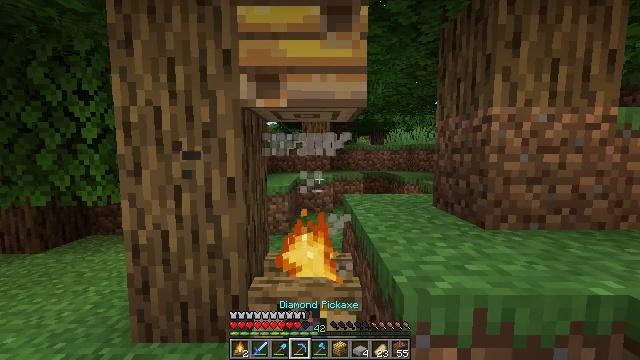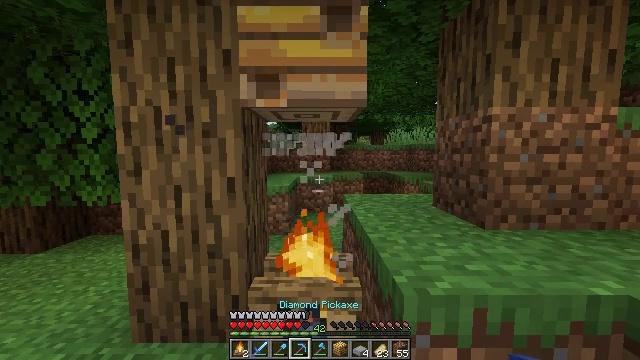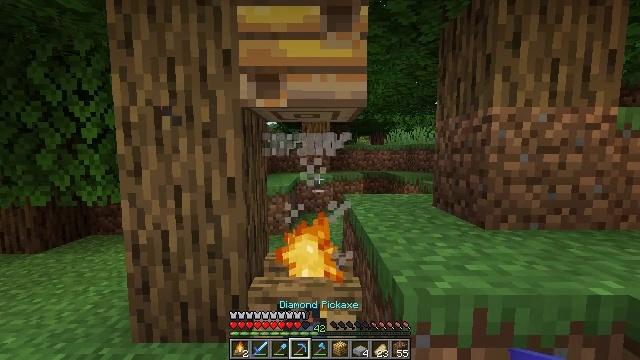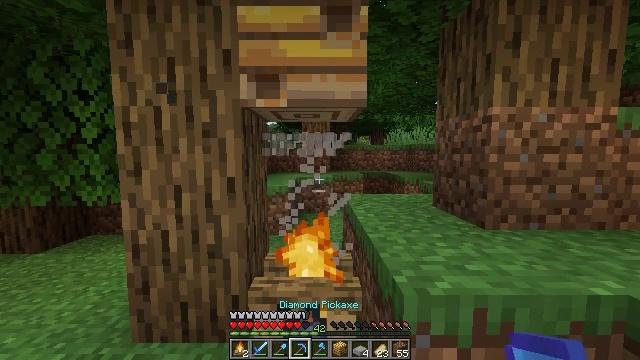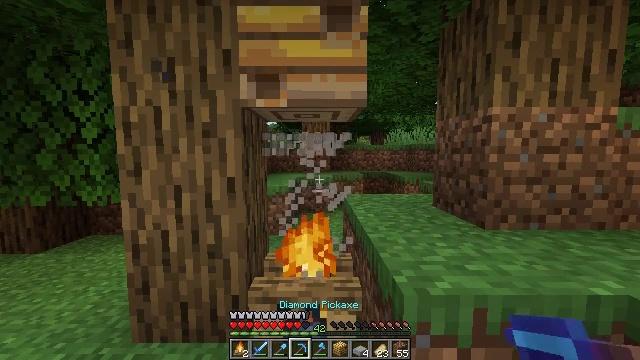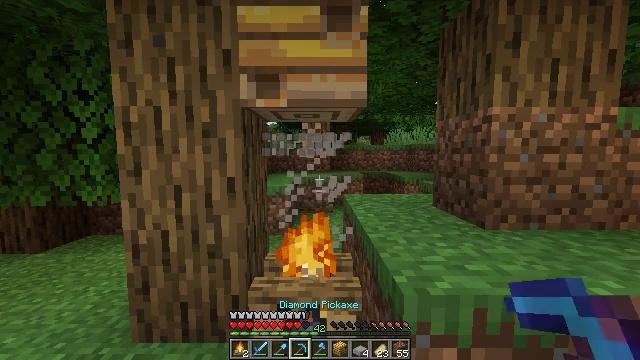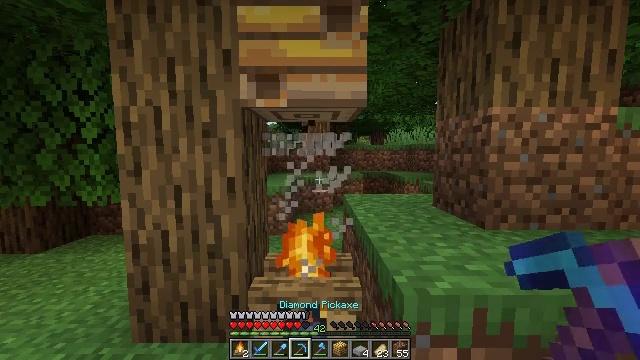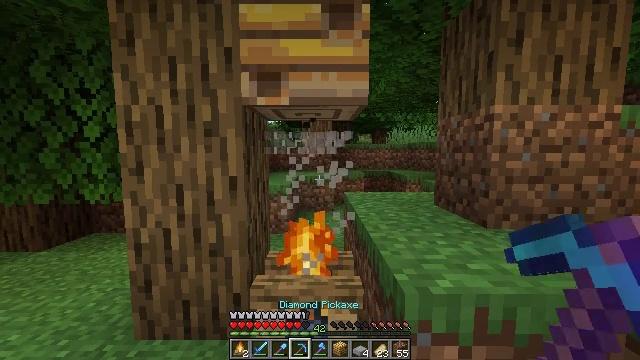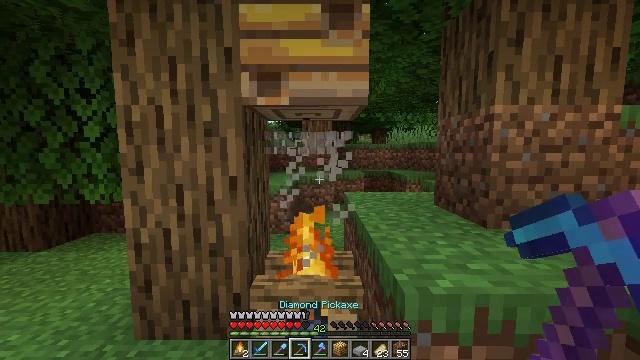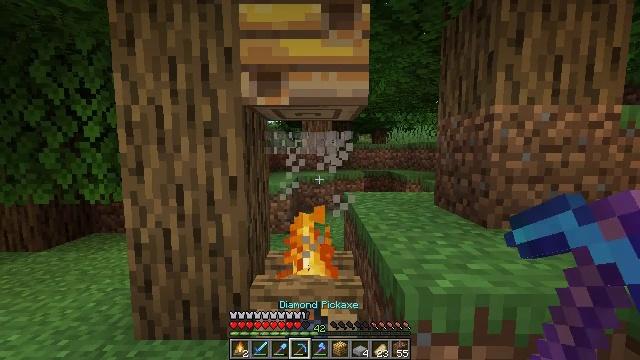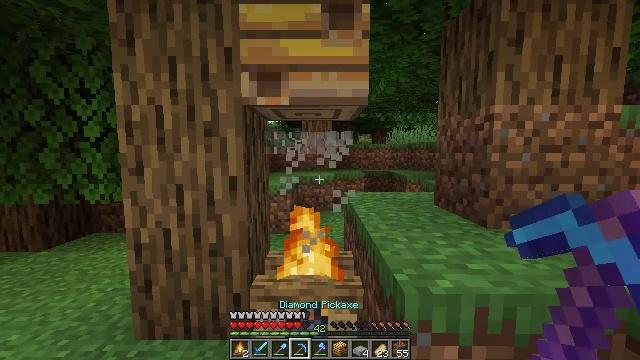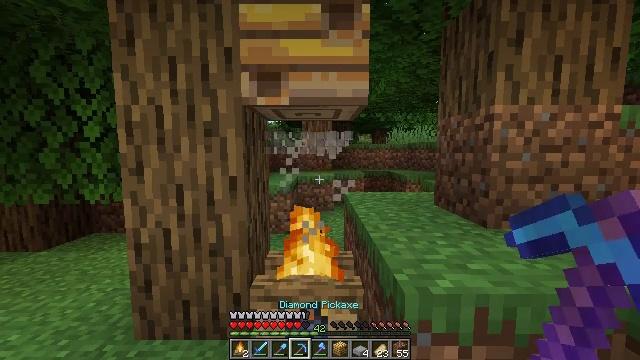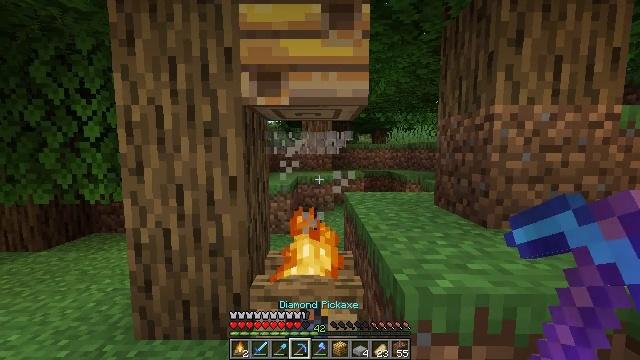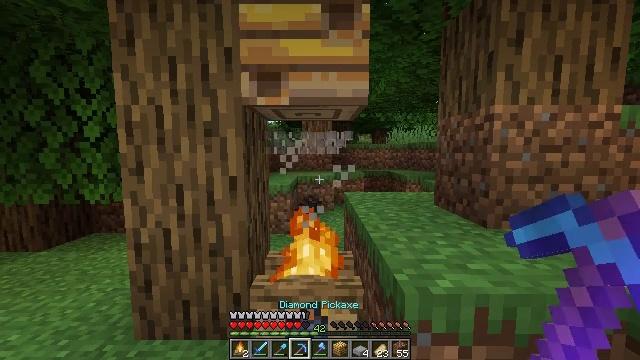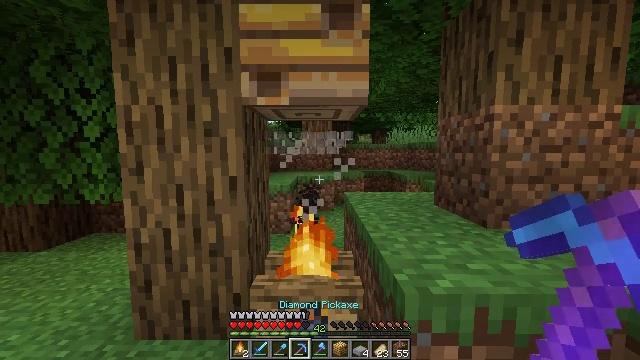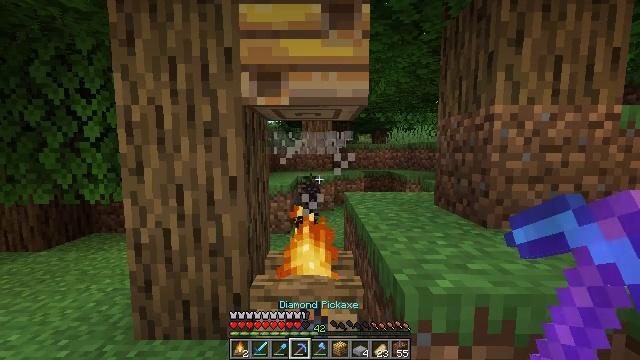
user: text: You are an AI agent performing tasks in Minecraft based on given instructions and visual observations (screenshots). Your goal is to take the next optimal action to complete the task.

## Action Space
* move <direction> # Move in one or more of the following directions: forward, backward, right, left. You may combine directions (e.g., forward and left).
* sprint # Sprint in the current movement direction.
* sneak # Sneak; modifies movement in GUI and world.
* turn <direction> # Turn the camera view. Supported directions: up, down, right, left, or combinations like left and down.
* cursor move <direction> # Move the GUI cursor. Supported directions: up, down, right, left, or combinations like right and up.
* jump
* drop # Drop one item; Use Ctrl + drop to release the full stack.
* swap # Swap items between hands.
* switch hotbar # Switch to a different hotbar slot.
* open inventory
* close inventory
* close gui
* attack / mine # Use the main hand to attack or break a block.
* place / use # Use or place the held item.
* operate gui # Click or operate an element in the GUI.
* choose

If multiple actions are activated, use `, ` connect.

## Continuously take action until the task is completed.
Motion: motion action
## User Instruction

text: Break the bee nest from a tree.
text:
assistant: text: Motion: no_op
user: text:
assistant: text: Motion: no_op
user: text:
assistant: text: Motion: no_op
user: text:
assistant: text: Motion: no_op
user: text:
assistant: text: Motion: no_op
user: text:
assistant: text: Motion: no_op
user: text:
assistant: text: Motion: no_op
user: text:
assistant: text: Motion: no_op
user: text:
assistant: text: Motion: no_op
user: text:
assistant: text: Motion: no_op
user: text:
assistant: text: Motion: no_op
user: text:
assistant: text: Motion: no_op
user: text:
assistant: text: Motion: no_op
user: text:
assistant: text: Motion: no_op
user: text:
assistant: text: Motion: no_op
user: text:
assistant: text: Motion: no_op
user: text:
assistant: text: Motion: no_op
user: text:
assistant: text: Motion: no_op
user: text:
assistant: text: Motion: no_op
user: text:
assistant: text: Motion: no_op
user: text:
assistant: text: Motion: no_op
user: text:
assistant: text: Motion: no_op
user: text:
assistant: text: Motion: no_op
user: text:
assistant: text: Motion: no_op
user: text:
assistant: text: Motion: no_op
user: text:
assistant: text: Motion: no_op
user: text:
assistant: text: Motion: no_op
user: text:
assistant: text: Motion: no_op
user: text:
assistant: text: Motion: no_op
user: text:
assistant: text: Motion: no_op